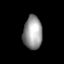
Tissue: lung
Cell type: Myeloid cells
Senescence score: 0.5702
Nuclear area (px): 618
Mean DAPI intensity: 151.971